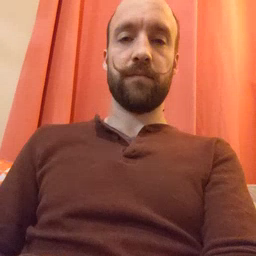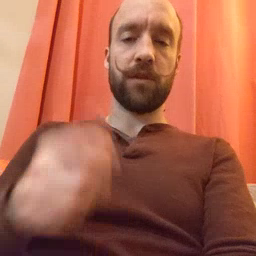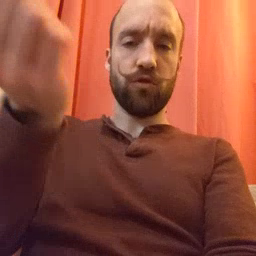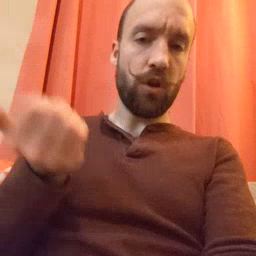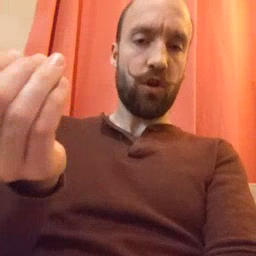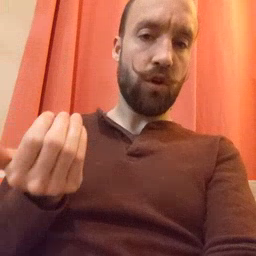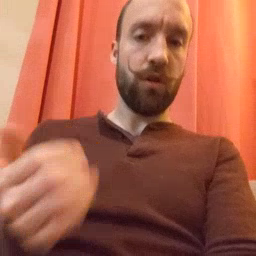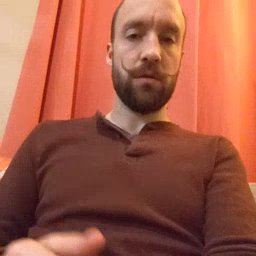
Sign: drawer